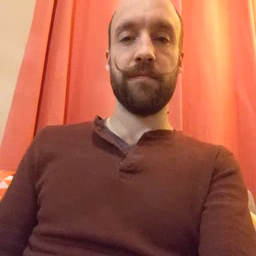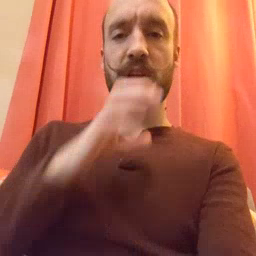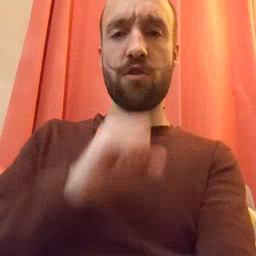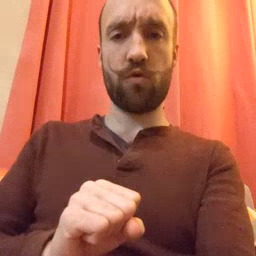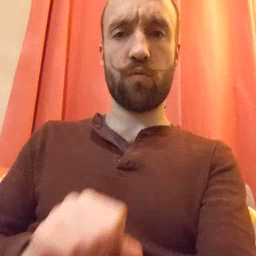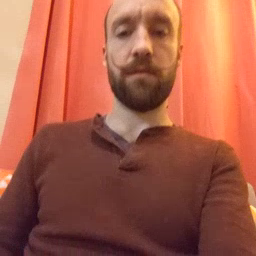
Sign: old